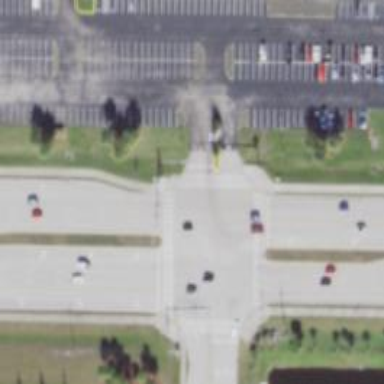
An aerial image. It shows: Crossing on footway.